Question: Where can I get the 'android-support-v4.jar'?
I went to <URL> on getting the package and it states:
The Support Package is provided as a downloadable package from the Android SDK Manager. To install:
'''
Launch the Android SDK Manager.
From Eclipse, you can select Window > Android SDK Manager. Or, launch SDK Manager.exe from the <sdk>/ directory (on Windows only) or android from the <sdk>/tools/ directory.
Expand the Android Repository, check Android Support package and click Install selected.
Proceed to install the package.
When done, all files (including source code, samples, and the .jar files) are saved into the <sdk>/extras/android/support/ directory. This directory contains each of the different support libraries, such as the library for API level 4 and up and the library for API level 13 and up, each named with the respective version (such as v4/).
'''
However I don't see the Android Support Package in my listing. How can I fix this, or is their documentation wrong?

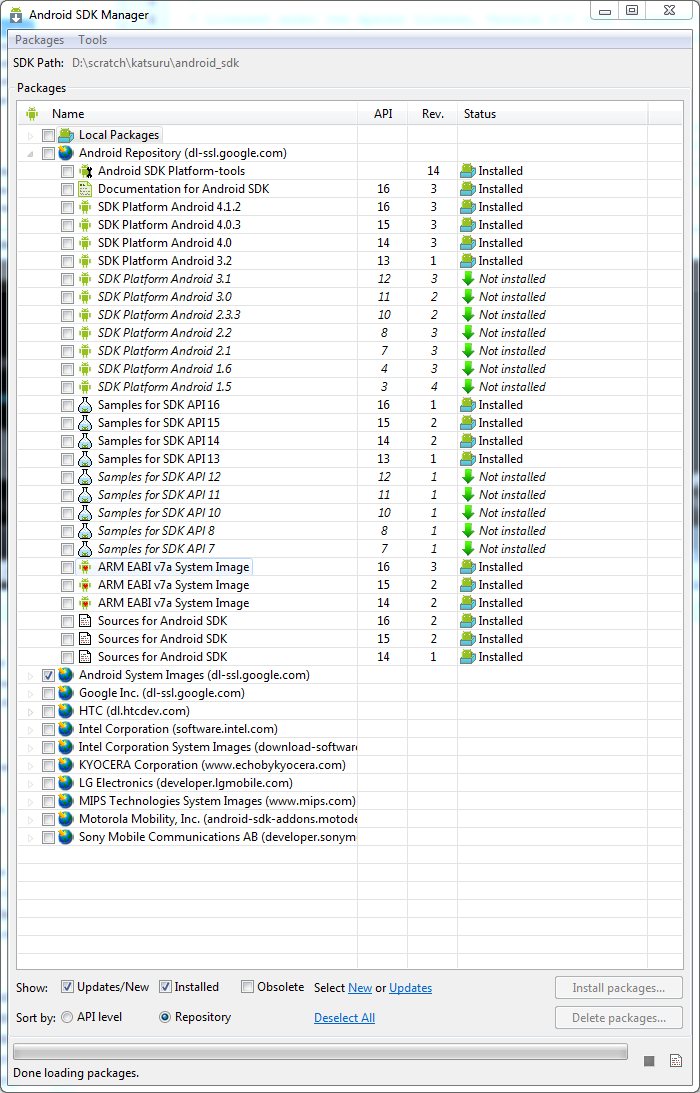
Answer: It can be found in the repository within the sorting.
When sorting by you can find it in the folder.
In both cases the package you're looking for is named .